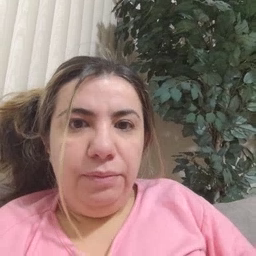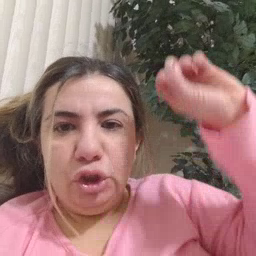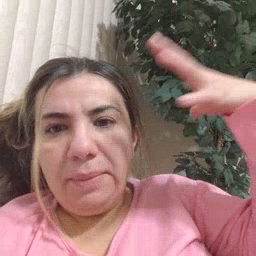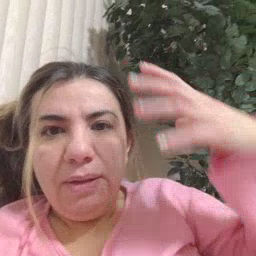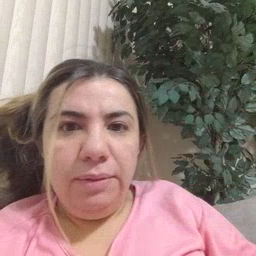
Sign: sun